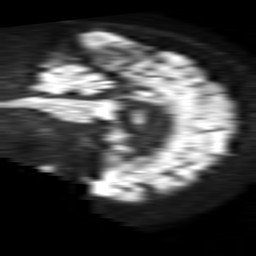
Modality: TRACE
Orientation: sagittal
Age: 72
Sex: female
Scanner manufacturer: philips
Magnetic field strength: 1.5 T
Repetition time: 4.6 s
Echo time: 0.08528 s